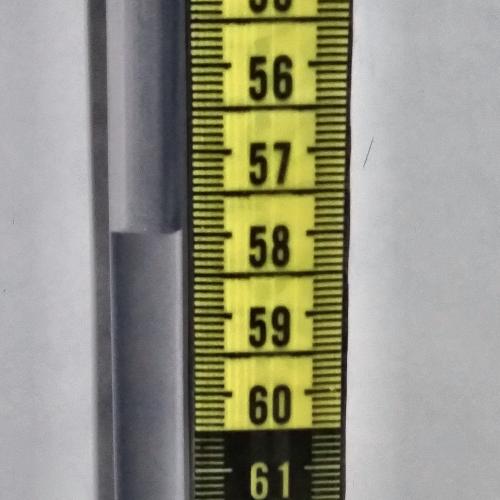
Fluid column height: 57.9 cm